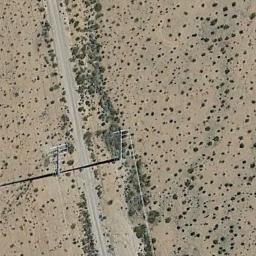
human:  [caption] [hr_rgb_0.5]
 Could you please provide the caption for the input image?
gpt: Only scattered weeds can be seen in this desert .

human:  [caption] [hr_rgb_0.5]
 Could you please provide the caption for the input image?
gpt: The chaparral is on the desert with a road pass by .

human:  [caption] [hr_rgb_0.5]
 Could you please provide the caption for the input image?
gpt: Chaparral is densely distributed in the sand from the road to sparsely around and there is a telegraph pole beside the road .

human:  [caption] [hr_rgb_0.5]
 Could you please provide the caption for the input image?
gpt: A lot of dense chaparrals of different sizes grow on the wasteland and a dirt road goes through the wasteland .

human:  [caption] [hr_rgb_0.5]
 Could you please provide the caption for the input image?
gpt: There is a road in the chaparral .